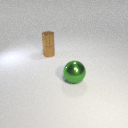
small brown metal cylinder to the left of large green metal sphere